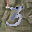
Label: 3